Field crop: maize
Growth stage: 2
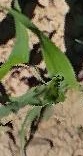
Species: maize